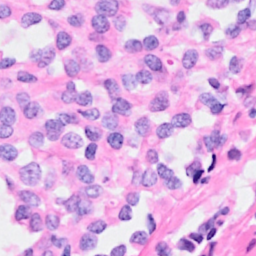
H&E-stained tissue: Breast